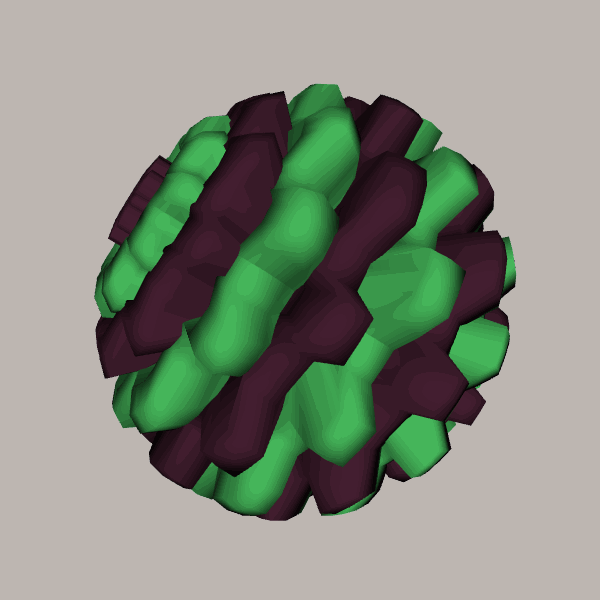
Background: light